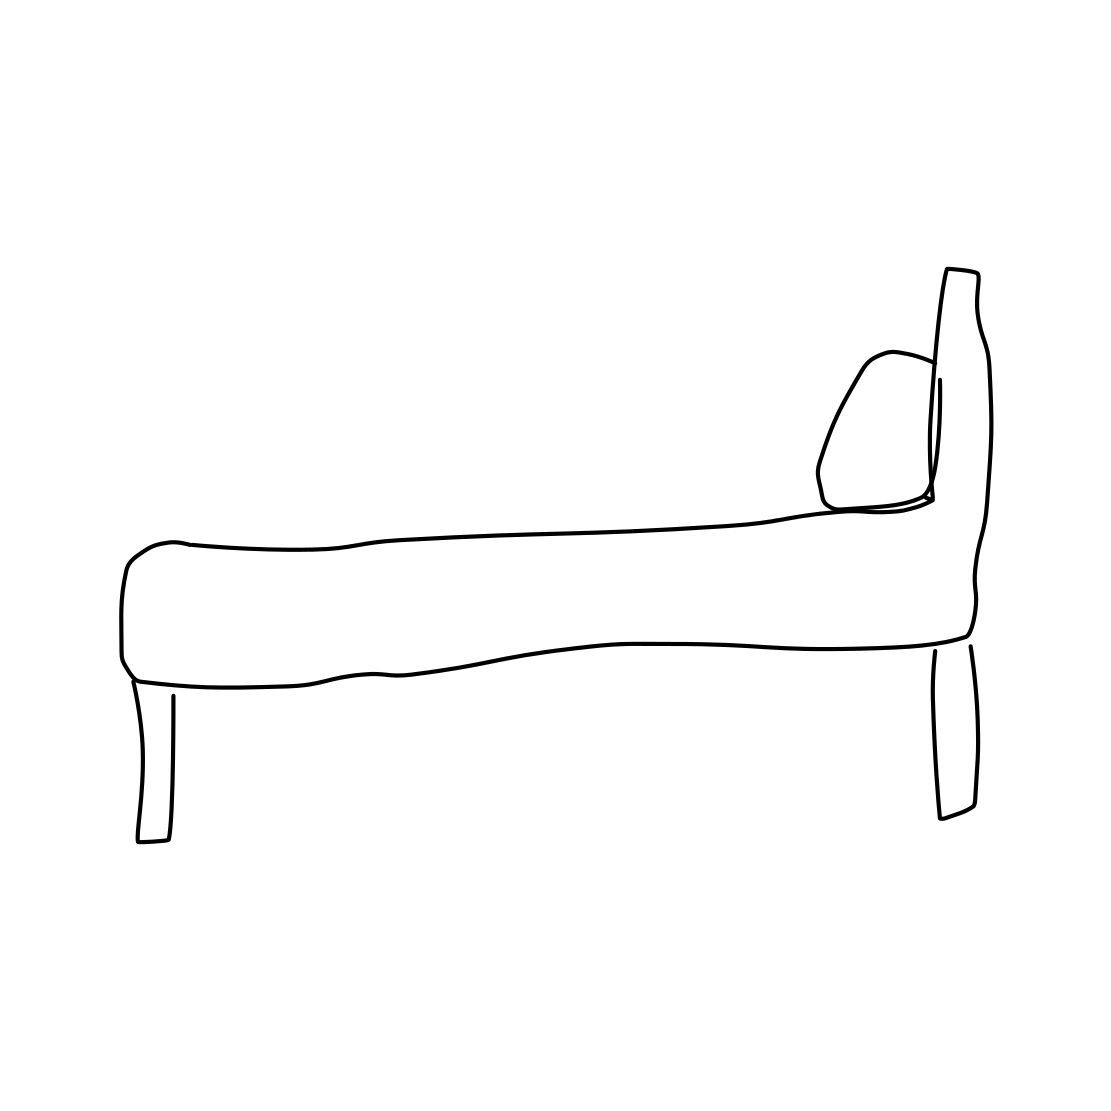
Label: bed